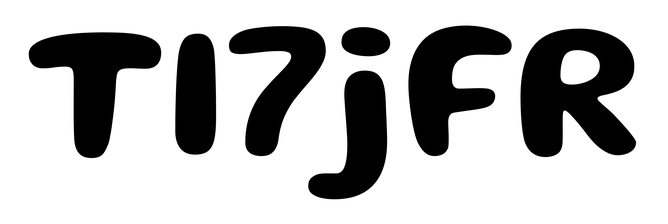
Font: Gluten_SemiBold